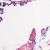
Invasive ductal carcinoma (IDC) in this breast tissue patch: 0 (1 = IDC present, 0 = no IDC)